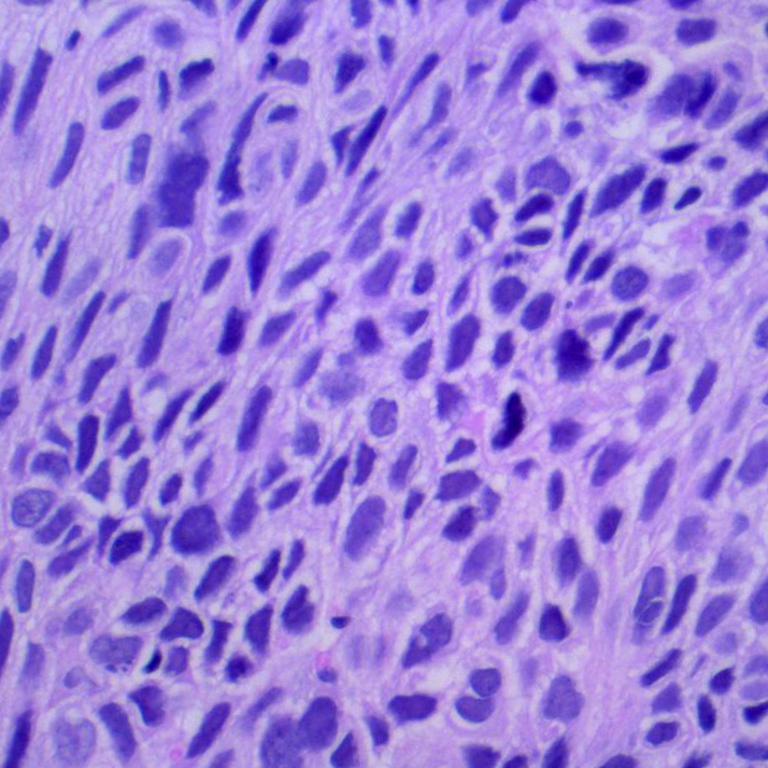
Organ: lung
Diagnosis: squamous carcinomas